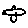
Label: bird